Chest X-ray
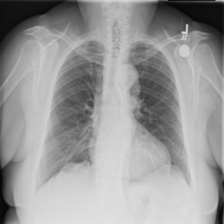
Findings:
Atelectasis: negative
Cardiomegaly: negative
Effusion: negative
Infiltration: negative
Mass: negative
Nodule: negative
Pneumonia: negative
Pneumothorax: negative
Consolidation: negative
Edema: negative
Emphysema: negative
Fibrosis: negative
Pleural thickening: negative
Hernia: negative